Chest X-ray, PA view. Patient: 63 years old, sex M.
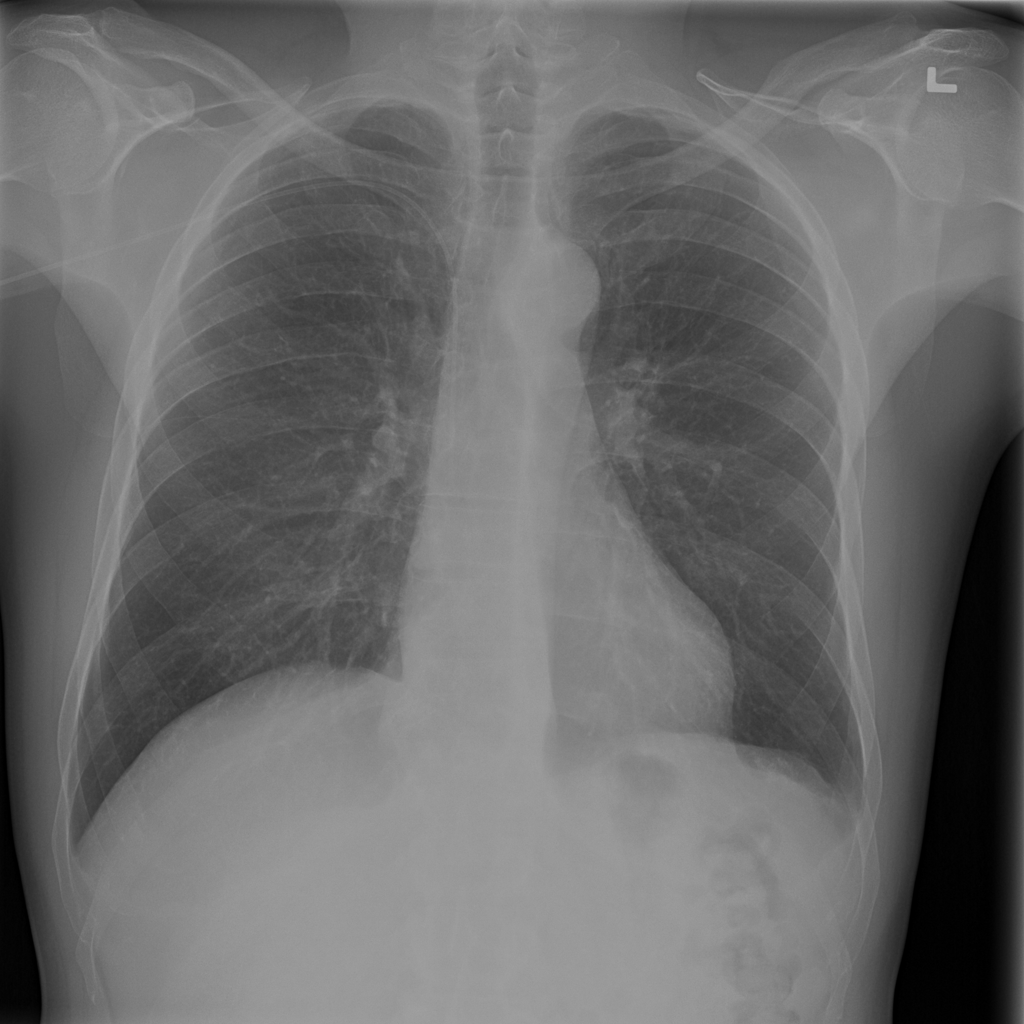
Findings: No Finding